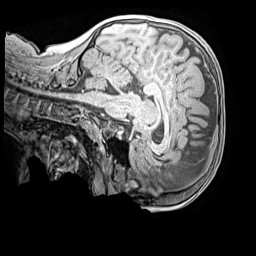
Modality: MP2RAGE
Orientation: sagittal
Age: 9
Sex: male
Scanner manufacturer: siemens
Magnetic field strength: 3 T
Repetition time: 4 s
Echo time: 0.00299 s